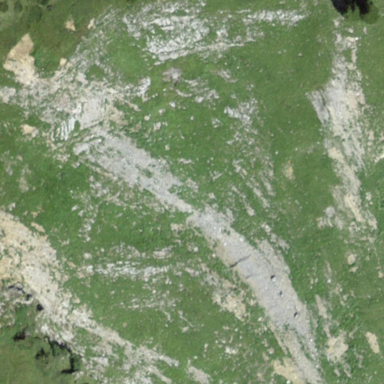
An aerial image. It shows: Scree landscape.